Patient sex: F
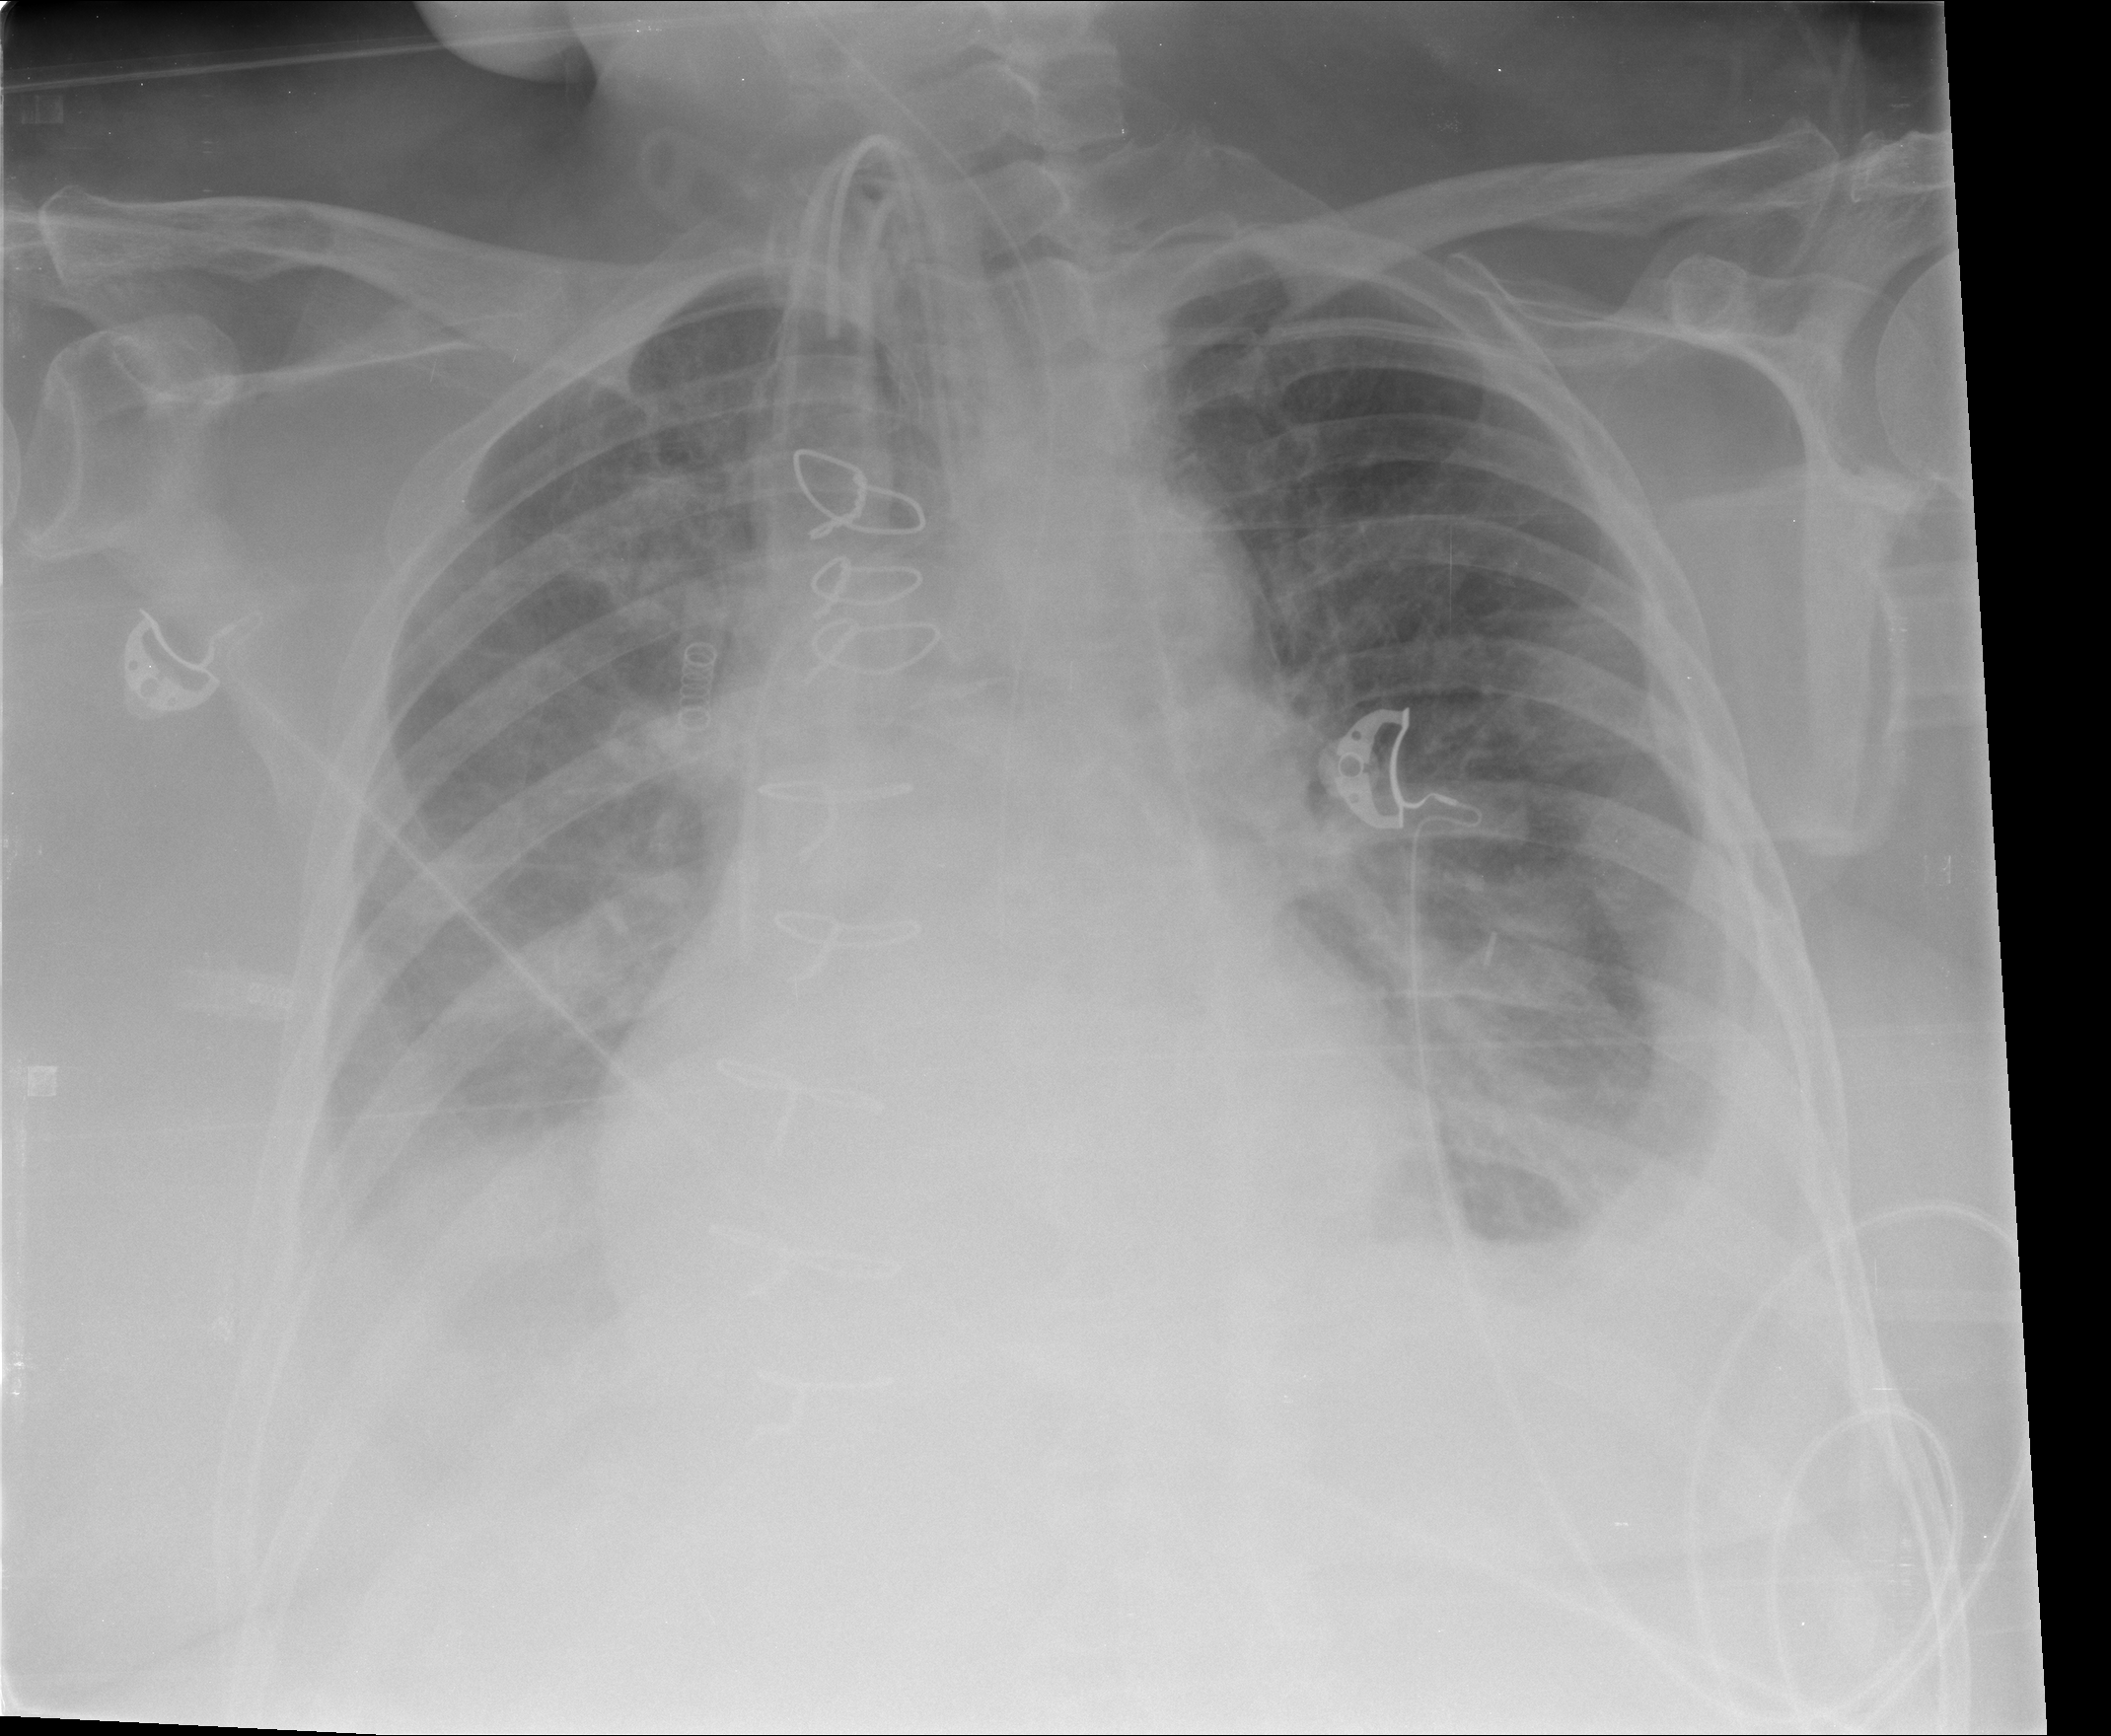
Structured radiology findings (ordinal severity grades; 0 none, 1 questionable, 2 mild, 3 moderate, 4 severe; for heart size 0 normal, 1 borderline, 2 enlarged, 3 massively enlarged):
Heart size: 2
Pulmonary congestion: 2
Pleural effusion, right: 2
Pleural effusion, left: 2
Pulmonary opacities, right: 0
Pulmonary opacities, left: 0
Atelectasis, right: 3
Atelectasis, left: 2